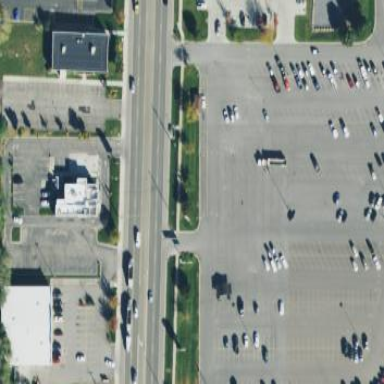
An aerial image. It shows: Parking area.